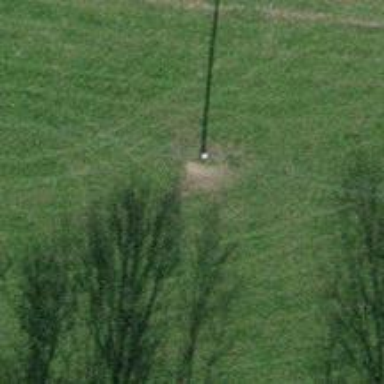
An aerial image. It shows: Straight power pole.